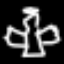
Label: angel